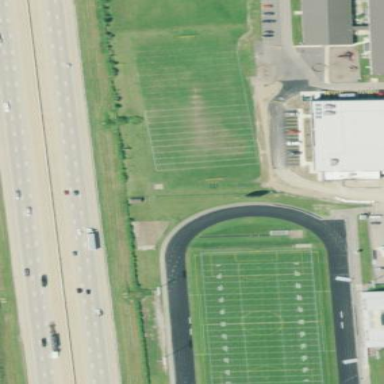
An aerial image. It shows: American football pitch.